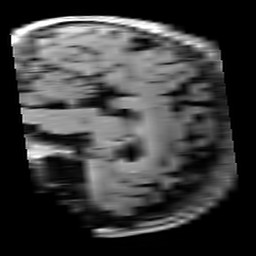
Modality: T1w
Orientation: sagittal
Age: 26
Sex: male
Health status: healthy
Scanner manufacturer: siemens
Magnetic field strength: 3 T
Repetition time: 4.1 s
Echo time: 0.0085 s